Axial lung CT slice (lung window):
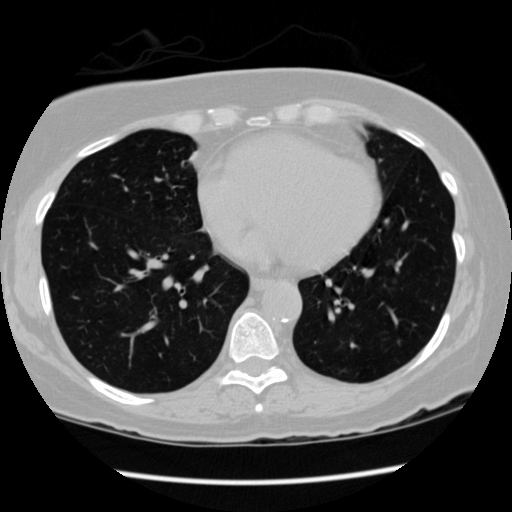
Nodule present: no